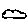
Label: cloud